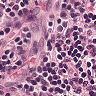
Metastatic tissue present: no